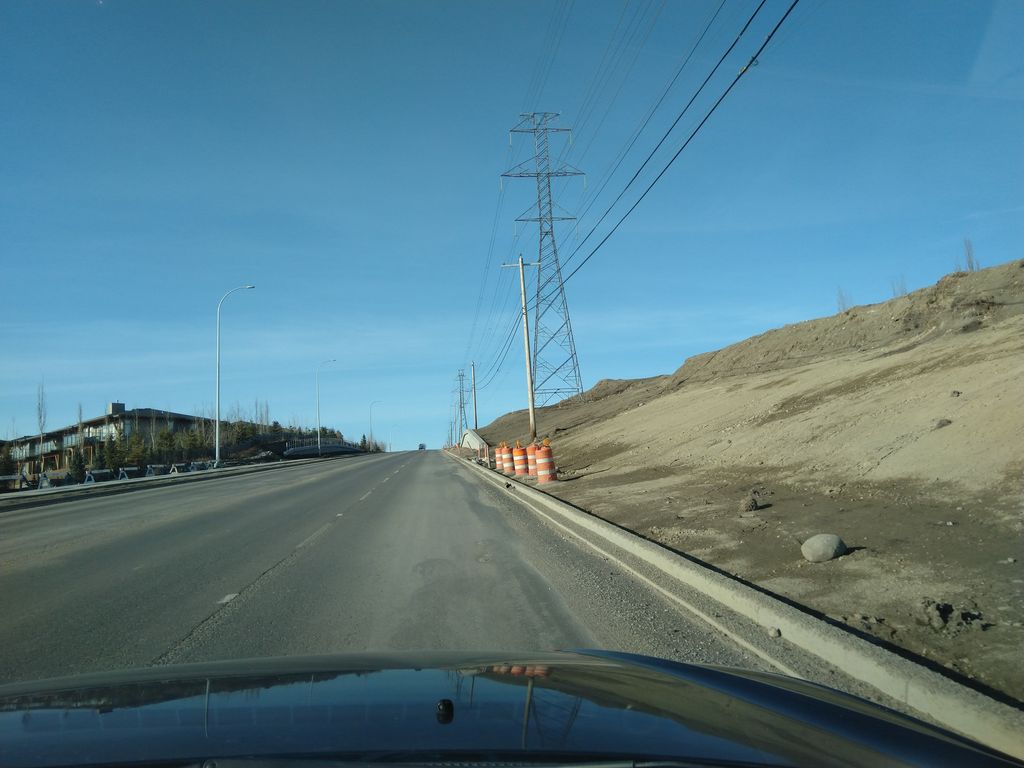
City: calgary